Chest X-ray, PA view. Patient: 50 years old, sex F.
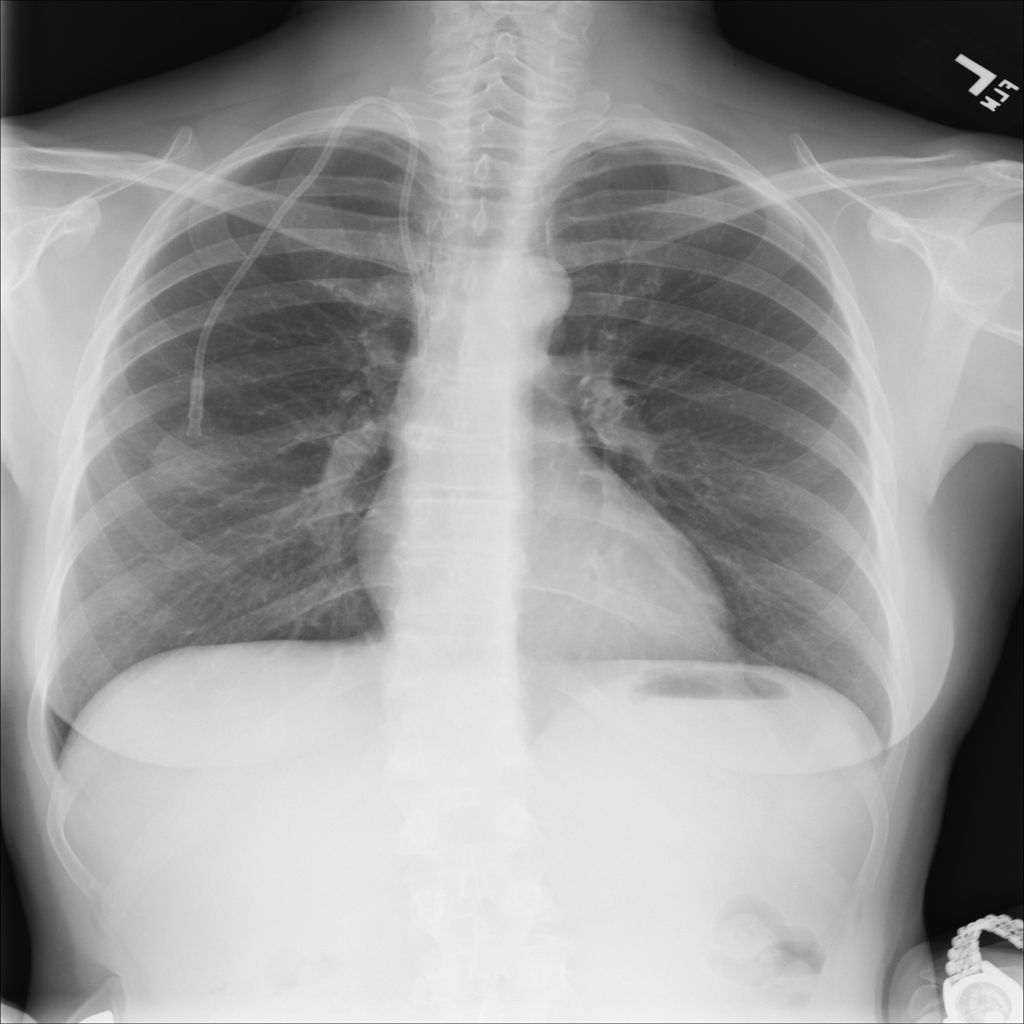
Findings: No Finding